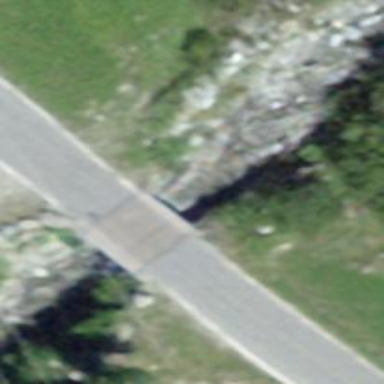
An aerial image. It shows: Tertiary road with bridge.